Field crop: maize
Growth stage: 2
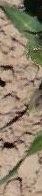
Species: maize